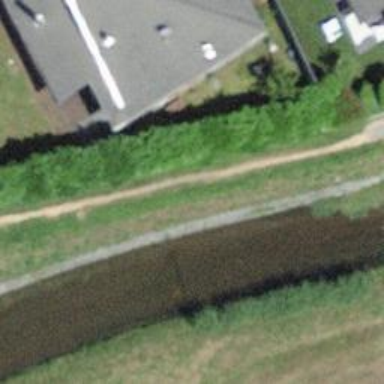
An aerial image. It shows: Path surfaced with fine gravel.